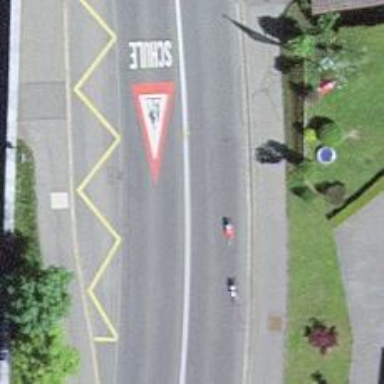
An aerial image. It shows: Bus stop with stop position for public transport.